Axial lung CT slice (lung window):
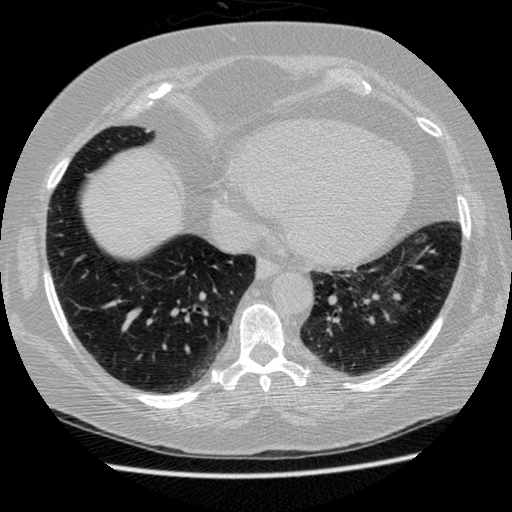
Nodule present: no